Question: I use <URL>, but the problem is my models string representation is too long, it doesn't fit given '<select>' tag. Is there simple way to increase width of that select?

. One possible solution - use css to override widget styles.
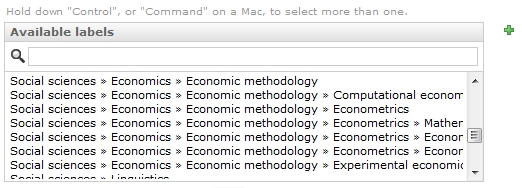
Answer: Yes by using jQuery that you inject using the <URL>.